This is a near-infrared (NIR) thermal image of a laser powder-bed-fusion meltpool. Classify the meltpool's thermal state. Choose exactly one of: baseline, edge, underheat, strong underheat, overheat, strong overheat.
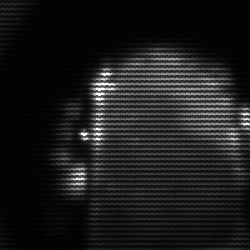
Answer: baseline